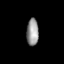
Tissue: lung
Cell type: Epithelial cells
Senescence score: 0.2204
Nuclear area (px): 317
Mean DAPI intensity: 151.035